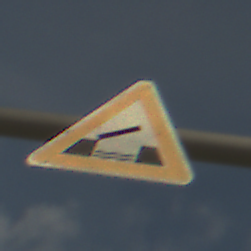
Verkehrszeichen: BeweglicheBruecke
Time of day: Midday
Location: Outdoor (RoadRail)
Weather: PartlyCloudy
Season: NotSpecified
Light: Natural